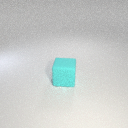
large cyan rubber cube